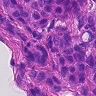
Metastatic tissue present: yes